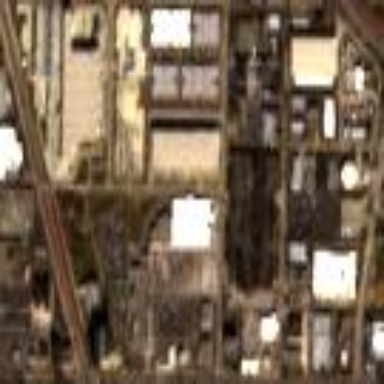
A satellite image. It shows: Industrial area.